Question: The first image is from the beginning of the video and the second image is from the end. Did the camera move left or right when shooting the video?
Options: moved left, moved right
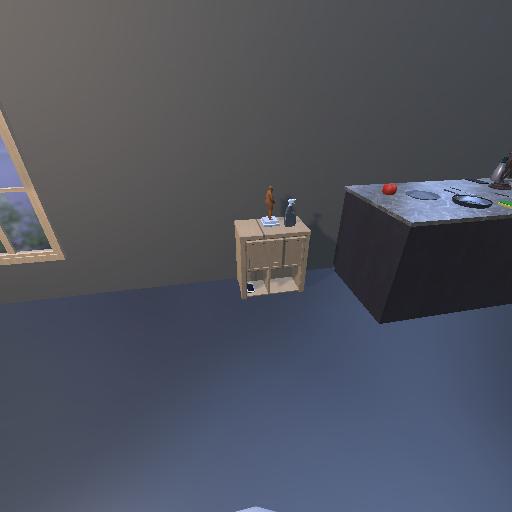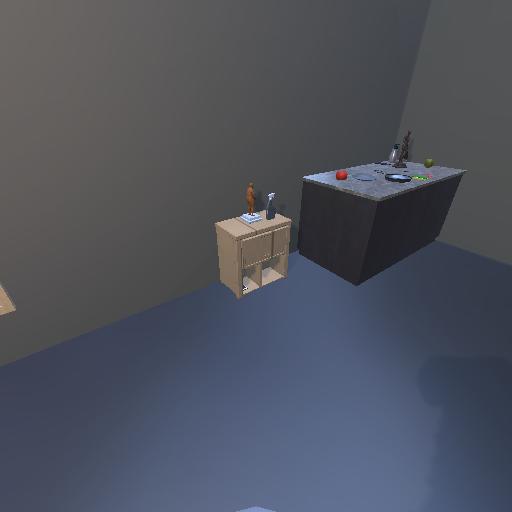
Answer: moved left